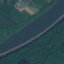
Land use / land cover: River